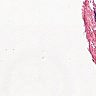
Metastatic tissue present: no